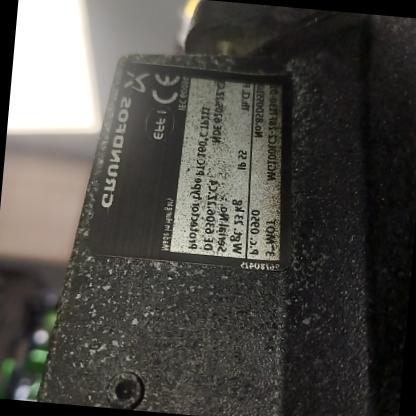
Klasa: tabliczka-znamionowa